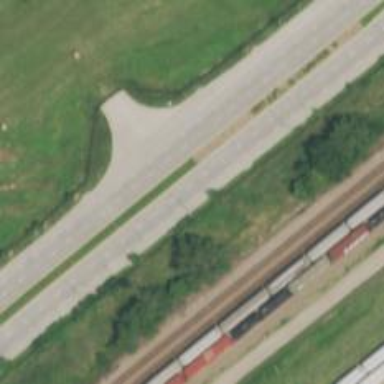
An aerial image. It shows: Primary highway.